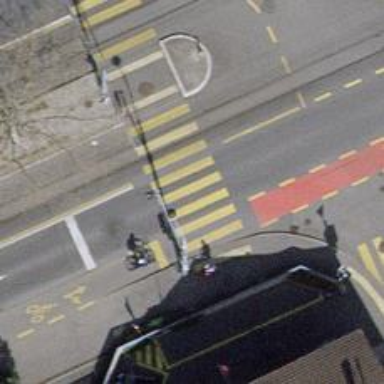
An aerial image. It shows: Road crossing with traffic signals.